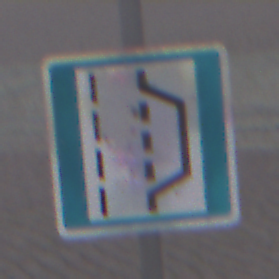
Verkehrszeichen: NothalteUndPannenbucht
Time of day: MorningAfternoon
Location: Outdoor (Urban)
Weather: PartlyCloudy
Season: NotSpecified
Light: Natural